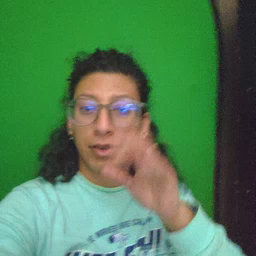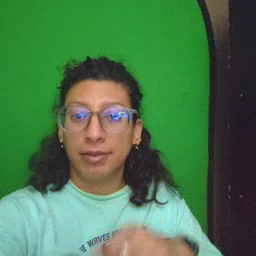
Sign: pretend